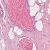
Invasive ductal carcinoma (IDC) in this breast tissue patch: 0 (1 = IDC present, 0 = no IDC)